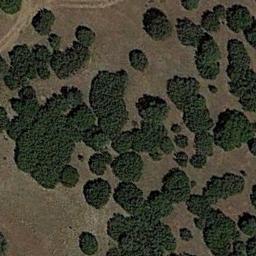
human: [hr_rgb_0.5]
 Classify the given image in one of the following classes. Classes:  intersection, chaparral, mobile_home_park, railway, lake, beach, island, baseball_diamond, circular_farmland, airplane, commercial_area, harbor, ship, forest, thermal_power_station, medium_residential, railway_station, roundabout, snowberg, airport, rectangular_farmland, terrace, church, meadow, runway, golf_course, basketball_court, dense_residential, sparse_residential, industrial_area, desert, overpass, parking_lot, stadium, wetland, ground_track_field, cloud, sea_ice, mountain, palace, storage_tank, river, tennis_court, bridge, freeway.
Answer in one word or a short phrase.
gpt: chaparral